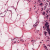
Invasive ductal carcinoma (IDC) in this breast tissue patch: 0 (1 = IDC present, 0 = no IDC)